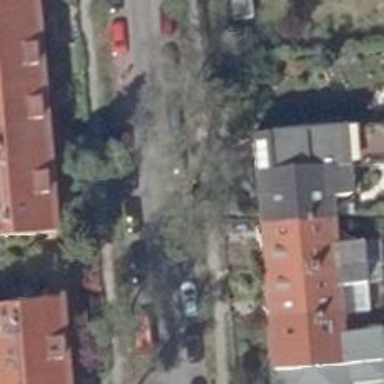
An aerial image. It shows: Beautiful avenue lined with deciduous broadleaved trees.